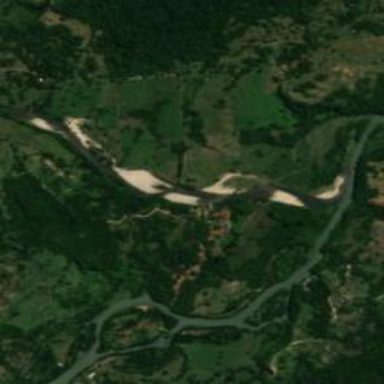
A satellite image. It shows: Beautiful view of river.